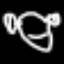
Label: frog